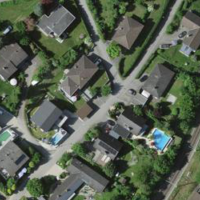
EUNIS habitat code: 54
Species observed at this site:
Picea abies
Senecio vulgaris